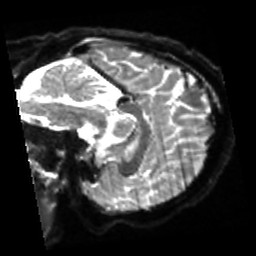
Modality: sbref
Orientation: sagittal
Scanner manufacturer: siemens
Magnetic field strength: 3 T
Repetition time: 4 s
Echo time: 0.0594 s